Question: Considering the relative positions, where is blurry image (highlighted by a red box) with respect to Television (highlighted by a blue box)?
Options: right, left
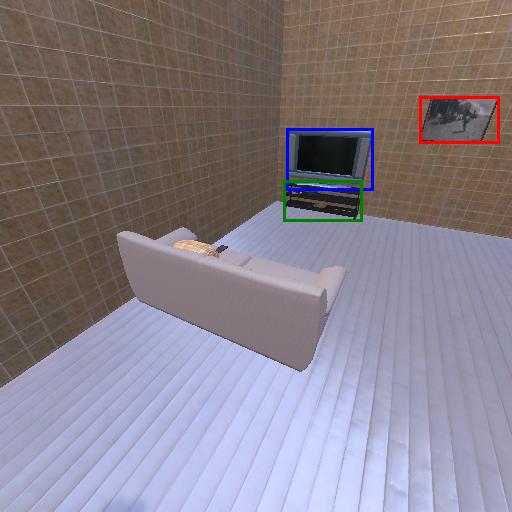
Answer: right